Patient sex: M
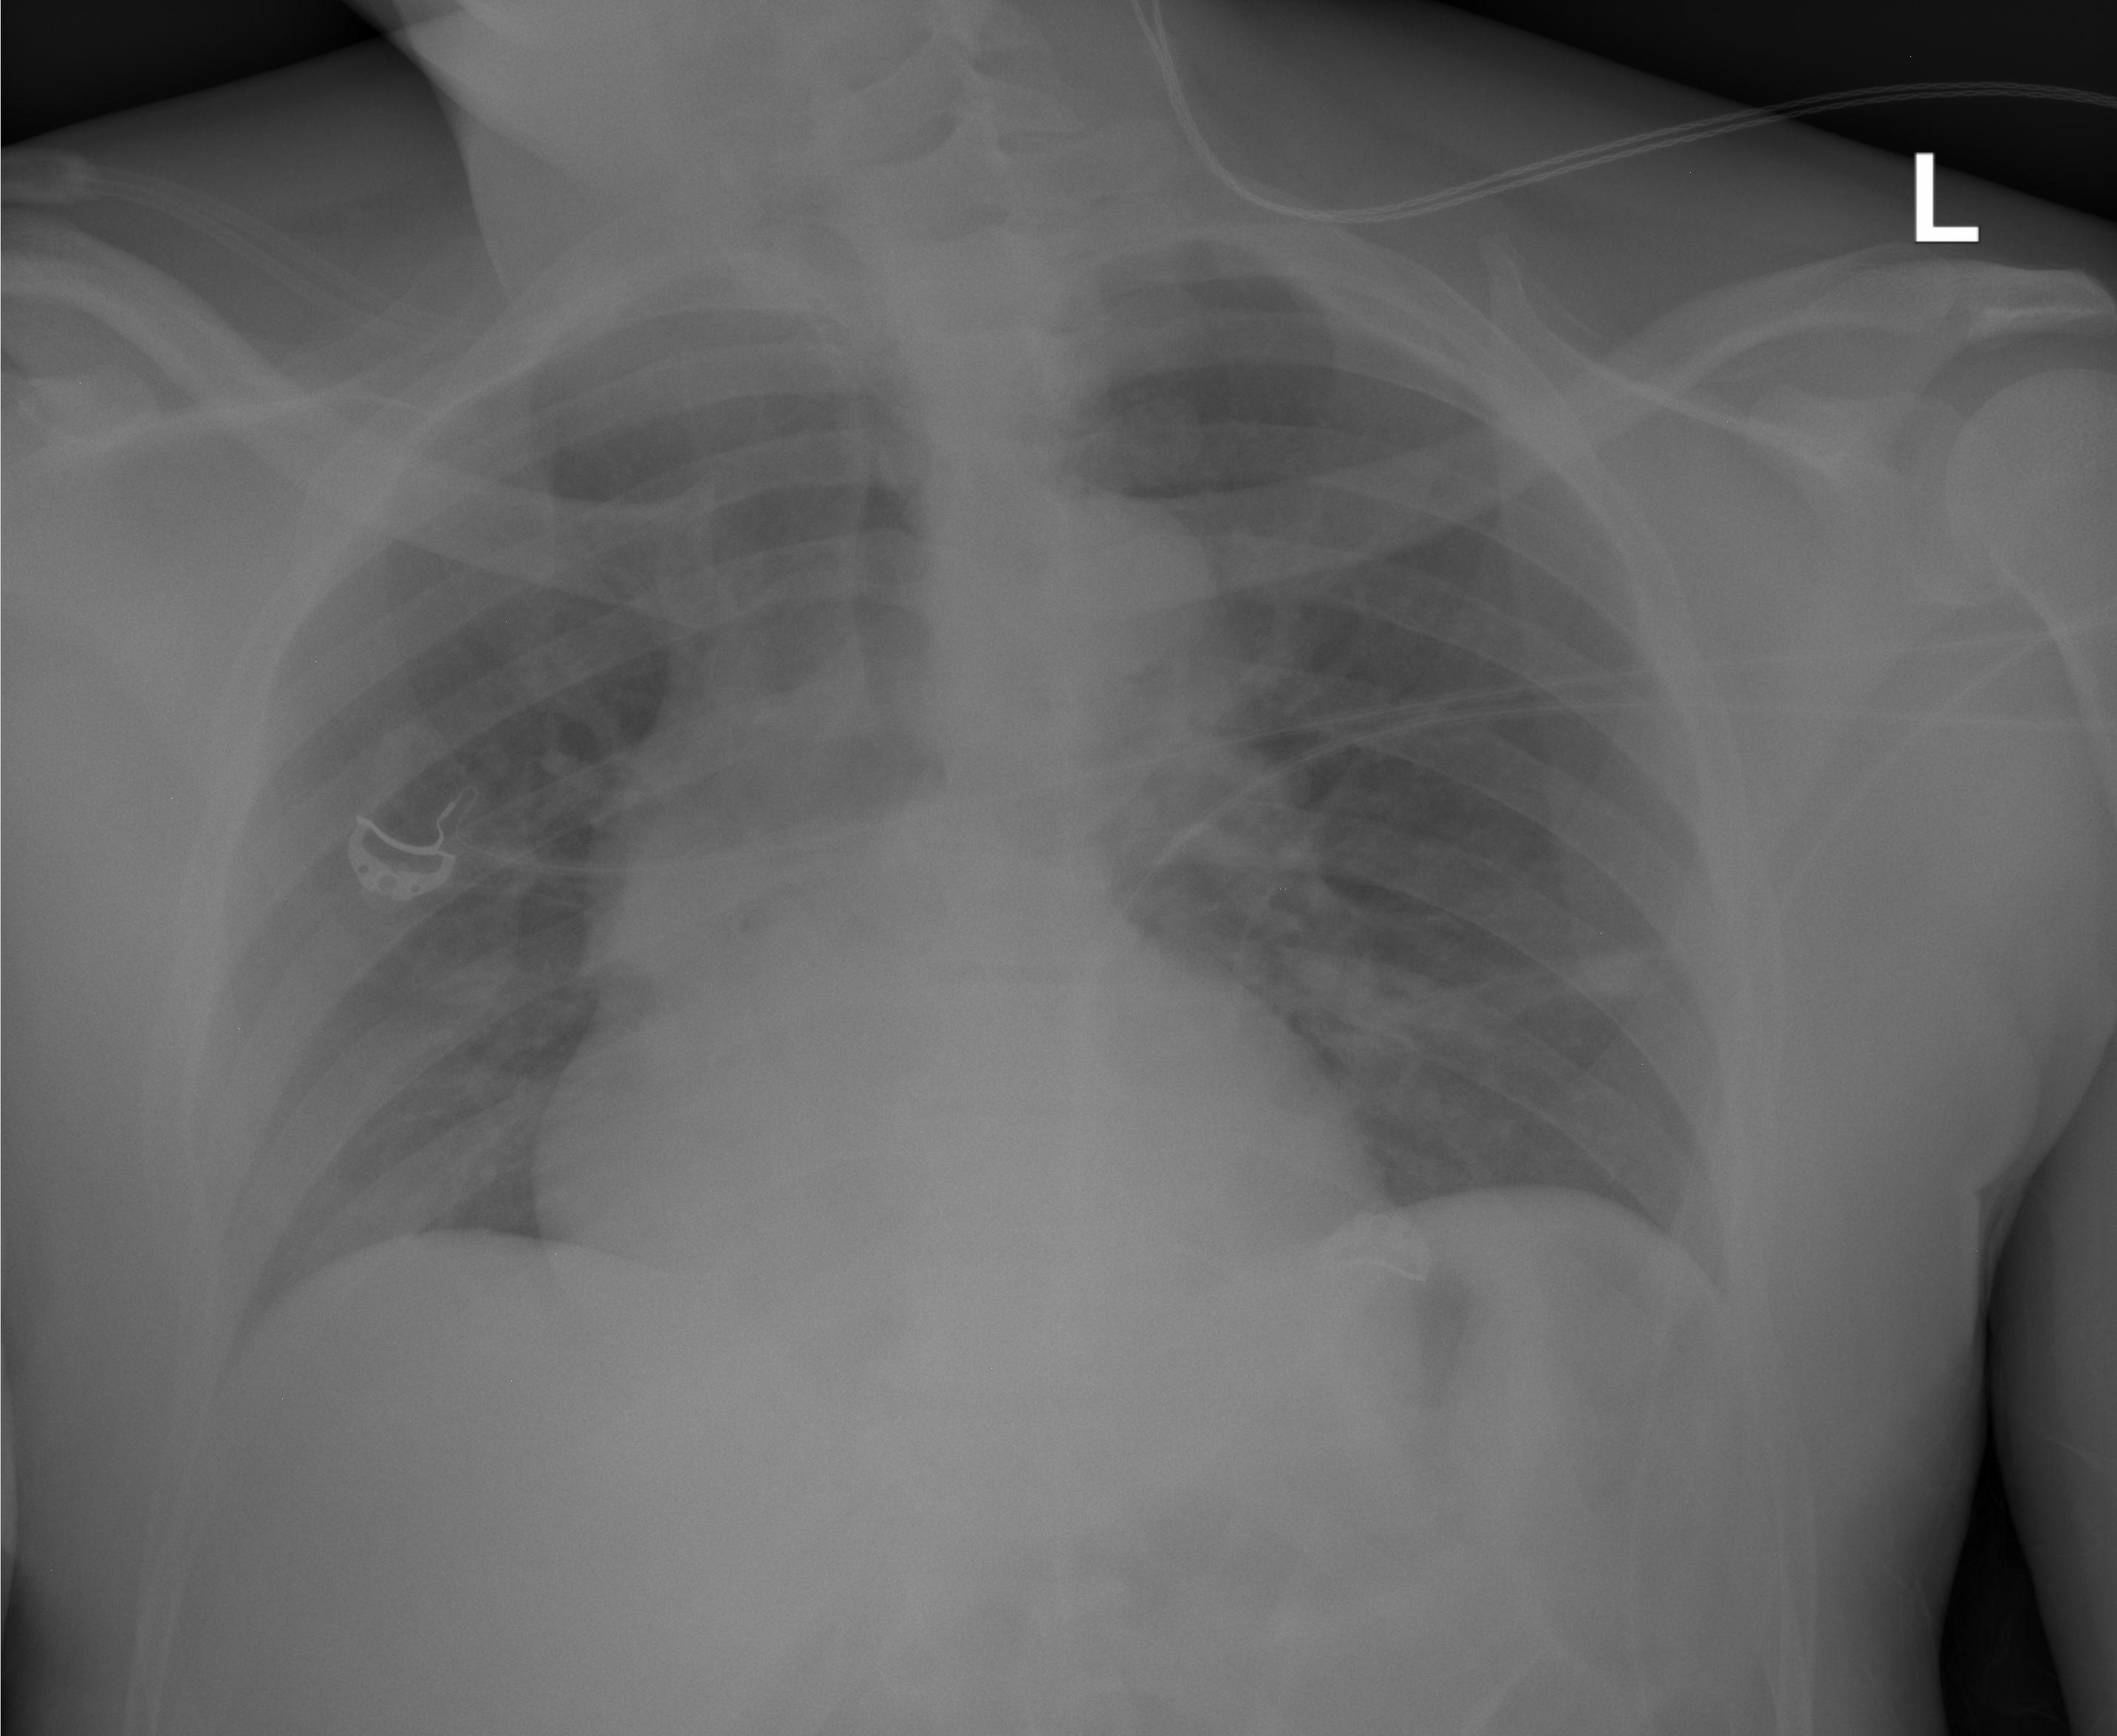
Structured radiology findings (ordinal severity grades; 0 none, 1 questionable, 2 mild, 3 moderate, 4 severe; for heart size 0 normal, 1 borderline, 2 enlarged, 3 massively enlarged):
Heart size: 1
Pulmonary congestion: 1
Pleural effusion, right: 1
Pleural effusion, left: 0
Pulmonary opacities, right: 0
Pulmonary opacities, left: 0
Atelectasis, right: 1
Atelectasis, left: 2